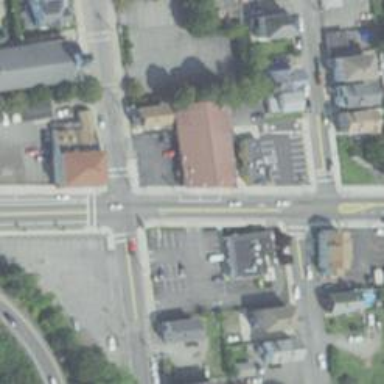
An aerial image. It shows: Marked crossing on the road.